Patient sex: M
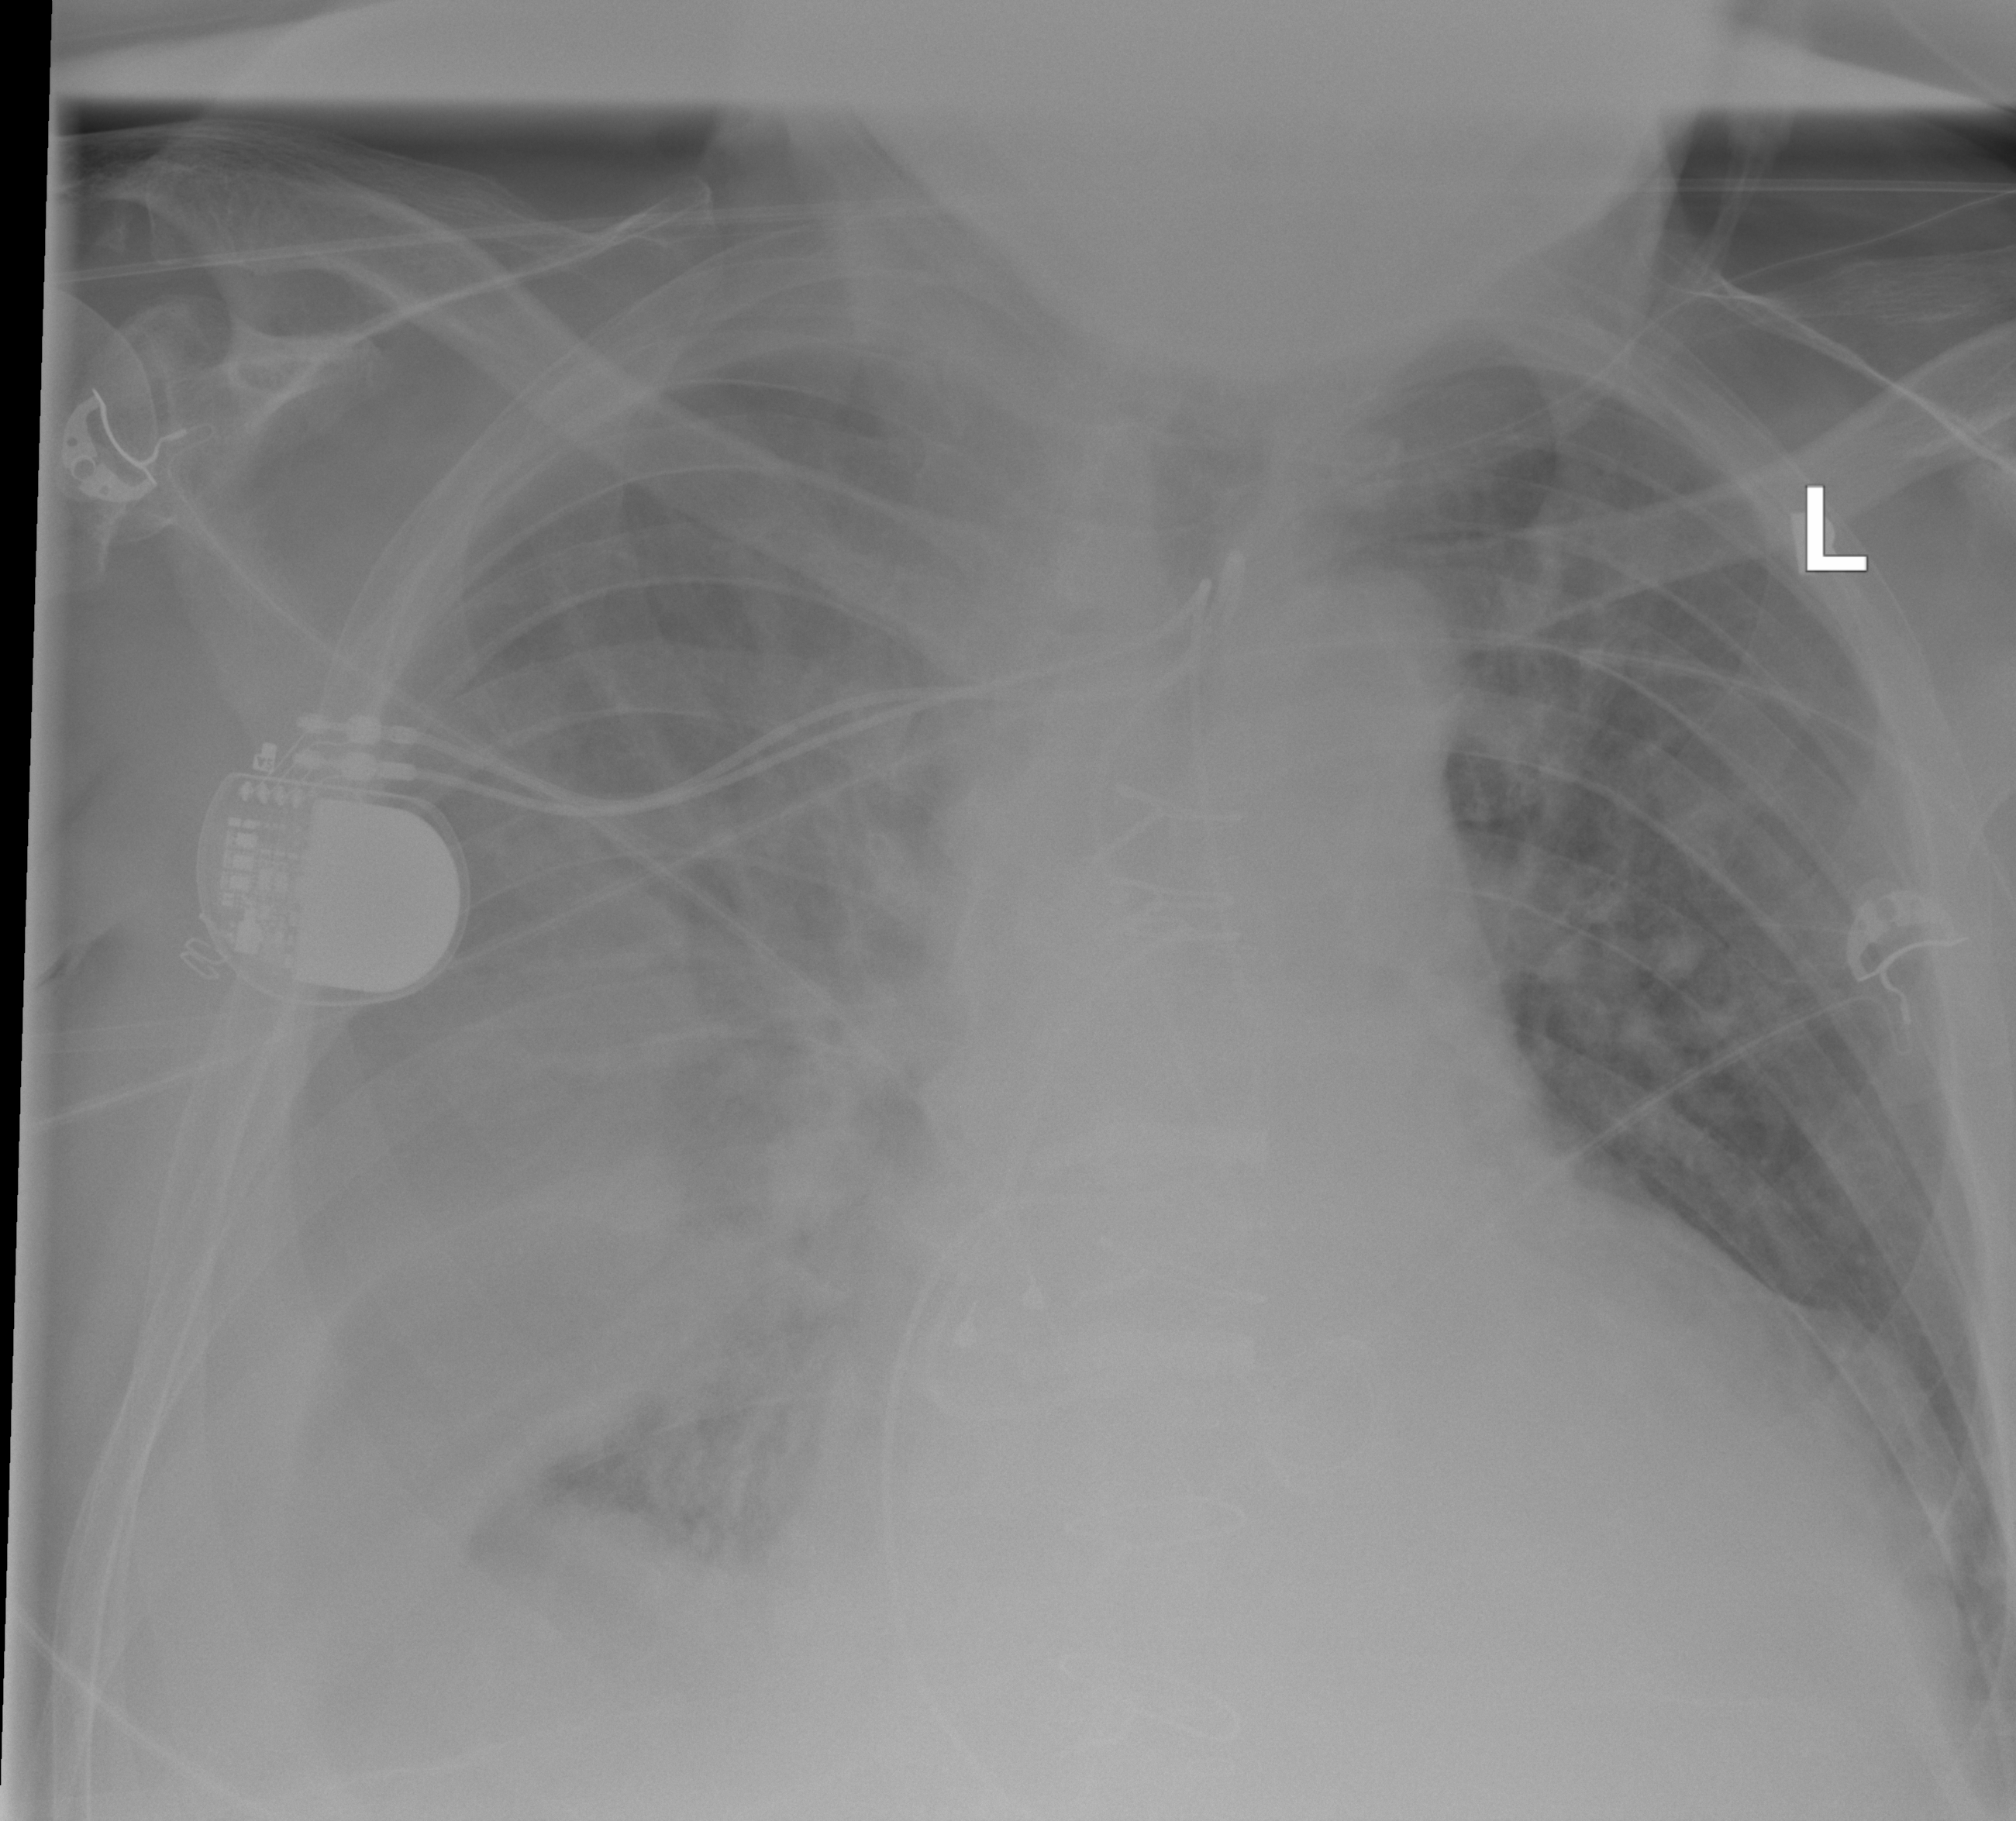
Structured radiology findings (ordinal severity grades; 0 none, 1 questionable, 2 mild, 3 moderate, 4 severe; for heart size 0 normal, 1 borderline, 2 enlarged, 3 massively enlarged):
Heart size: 2
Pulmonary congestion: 2
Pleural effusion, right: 3
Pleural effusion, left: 2
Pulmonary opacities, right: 0
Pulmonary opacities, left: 0
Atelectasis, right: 3
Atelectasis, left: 2